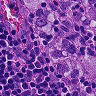
Metastatic tissue present: yes